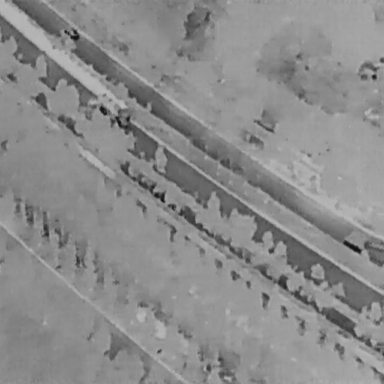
There are two objects shown in the infrared image, including a Car, and an OtherVehicle.